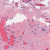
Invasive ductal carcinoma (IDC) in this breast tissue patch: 1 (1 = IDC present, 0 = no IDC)